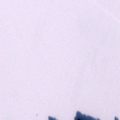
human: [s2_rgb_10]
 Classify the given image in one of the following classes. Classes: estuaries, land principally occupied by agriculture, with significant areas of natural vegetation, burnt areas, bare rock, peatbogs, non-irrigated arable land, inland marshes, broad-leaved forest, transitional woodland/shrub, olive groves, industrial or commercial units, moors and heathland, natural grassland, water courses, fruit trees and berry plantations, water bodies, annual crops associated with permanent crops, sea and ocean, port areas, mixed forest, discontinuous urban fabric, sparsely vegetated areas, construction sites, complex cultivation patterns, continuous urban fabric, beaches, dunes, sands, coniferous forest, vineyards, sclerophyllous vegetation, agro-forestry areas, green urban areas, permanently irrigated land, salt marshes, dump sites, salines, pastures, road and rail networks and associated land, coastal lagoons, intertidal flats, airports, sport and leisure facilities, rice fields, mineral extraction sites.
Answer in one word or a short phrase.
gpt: coniferous forest, water bodies